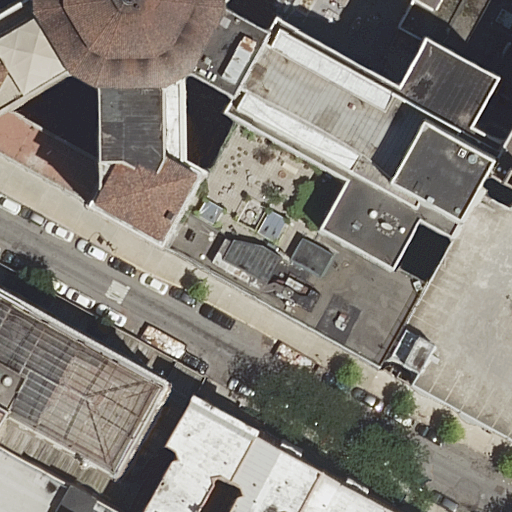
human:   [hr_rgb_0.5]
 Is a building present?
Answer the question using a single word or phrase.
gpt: yes

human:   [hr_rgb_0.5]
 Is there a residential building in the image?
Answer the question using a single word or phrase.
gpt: yes

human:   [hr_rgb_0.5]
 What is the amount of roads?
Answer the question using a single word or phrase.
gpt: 1

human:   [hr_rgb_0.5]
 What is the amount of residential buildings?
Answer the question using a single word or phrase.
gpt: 8

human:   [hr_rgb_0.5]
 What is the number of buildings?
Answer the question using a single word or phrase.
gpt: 9

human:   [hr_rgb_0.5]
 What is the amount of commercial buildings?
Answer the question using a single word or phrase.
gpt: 0

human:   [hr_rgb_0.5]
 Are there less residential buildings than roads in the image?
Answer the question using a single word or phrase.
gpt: no

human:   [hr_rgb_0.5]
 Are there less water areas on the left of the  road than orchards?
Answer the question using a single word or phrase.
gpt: no

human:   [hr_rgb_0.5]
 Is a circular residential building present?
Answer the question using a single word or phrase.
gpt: no

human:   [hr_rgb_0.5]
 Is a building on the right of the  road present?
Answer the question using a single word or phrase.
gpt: yes

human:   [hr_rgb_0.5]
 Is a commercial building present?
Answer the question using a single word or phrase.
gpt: no

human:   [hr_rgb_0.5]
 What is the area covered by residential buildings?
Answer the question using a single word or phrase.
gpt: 7150m2

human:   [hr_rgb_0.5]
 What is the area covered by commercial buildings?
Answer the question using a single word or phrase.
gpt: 0m2

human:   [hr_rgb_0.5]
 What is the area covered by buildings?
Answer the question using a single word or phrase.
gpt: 7499m2

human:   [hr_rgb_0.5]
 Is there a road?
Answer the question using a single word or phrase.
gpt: yes

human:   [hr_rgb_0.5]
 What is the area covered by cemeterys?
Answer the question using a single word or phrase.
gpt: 0m2

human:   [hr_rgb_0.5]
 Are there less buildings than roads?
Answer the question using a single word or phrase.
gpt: no

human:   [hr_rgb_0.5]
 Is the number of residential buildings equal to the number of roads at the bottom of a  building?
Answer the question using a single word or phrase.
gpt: no

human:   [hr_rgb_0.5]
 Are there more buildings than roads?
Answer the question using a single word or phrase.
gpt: yes

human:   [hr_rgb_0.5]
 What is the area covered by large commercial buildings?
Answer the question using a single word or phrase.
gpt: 0m2

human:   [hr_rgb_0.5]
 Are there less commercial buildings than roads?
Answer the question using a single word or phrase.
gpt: yes

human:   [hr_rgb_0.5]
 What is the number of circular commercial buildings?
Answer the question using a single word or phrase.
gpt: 0

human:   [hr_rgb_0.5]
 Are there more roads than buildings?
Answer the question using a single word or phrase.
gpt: no

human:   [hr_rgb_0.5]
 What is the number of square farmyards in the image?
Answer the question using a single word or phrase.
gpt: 0

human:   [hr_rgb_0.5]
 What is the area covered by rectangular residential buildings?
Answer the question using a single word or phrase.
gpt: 929m2

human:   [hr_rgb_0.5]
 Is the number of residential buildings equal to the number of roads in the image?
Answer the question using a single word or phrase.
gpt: no

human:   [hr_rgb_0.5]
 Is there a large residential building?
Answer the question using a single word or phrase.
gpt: yes

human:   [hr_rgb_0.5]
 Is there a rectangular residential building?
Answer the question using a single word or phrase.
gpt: yes

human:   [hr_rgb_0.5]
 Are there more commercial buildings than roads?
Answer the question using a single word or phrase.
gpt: no

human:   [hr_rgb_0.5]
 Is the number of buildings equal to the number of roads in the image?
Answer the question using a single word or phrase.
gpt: no

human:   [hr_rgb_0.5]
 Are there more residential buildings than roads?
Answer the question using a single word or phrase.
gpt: yes

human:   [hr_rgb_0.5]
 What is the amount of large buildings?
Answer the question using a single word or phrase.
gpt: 3

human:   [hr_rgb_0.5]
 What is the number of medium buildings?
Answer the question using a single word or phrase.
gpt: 5

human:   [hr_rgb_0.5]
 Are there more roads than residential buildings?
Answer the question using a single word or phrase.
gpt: no

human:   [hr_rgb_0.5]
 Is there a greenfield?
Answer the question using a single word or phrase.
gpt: no

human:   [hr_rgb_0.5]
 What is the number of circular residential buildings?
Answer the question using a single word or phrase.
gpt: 0

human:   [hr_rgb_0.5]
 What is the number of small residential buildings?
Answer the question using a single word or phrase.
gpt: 1

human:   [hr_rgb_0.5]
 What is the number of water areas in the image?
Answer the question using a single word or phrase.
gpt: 0

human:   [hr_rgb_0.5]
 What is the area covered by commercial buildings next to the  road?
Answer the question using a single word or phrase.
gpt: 0m2

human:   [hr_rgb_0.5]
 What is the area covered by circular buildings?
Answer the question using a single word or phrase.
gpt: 0m2

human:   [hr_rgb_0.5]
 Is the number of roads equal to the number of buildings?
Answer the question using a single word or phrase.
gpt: no

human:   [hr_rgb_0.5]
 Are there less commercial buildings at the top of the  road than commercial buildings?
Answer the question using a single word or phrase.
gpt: no

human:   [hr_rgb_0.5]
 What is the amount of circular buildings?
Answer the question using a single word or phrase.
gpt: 0

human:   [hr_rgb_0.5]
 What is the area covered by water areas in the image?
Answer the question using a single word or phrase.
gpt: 0m2

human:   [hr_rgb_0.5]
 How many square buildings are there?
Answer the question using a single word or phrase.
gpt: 0

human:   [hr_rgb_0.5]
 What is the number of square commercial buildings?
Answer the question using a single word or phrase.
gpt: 0

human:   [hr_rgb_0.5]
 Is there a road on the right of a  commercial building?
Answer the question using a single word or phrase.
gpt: no

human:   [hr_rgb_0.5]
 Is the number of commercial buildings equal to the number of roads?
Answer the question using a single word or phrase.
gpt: no

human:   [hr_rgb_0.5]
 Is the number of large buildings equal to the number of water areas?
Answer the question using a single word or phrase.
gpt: no

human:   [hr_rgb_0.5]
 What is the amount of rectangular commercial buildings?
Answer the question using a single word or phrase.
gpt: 0

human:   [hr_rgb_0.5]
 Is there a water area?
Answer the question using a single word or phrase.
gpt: no

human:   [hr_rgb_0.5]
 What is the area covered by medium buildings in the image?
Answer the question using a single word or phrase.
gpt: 1419m2

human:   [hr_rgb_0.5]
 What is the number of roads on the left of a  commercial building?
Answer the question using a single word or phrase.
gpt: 0

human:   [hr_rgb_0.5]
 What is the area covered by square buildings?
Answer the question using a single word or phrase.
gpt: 0m2

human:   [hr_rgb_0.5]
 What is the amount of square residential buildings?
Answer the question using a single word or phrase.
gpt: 0

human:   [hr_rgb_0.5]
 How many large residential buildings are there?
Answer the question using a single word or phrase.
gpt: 3

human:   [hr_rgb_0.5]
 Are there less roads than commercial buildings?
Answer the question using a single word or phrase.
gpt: no

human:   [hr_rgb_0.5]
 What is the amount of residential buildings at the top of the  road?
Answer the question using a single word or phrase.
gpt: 1

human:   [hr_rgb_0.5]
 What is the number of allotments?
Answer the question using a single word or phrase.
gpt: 0

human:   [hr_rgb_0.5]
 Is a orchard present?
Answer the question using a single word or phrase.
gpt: no

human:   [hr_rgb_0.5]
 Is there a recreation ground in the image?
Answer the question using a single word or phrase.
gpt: no

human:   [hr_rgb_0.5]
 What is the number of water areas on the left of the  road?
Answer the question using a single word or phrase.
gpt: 0

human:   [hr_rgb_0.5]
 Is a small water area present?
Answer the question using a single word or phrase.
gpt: no

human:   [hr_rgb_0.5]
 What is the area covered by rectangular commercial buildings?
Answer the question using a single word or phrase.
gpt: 0m2